Question: Can someone explain, by example, how to read 'sqlite' flowcharts and diagrams on the 'sqlite' website?
For example, a diagram like:

How do I read this - and what does it mean?
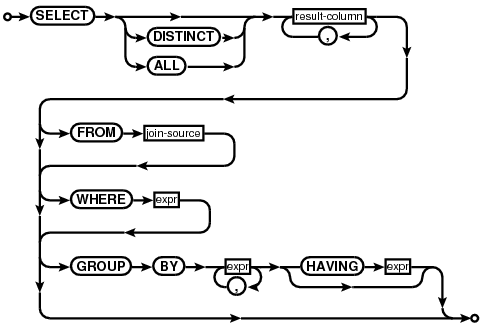
Answer: The flowchart above gives you the valid ways to write a select statement. Just follow the arrow and you can see what you can do.
Reading this, you can see that you must start at SELECT. Then you can either go straight to the result-column or put in either DISTINT or ALL (but not both, because there is no way to follow the arrows and put them both in).
Once you get to the result-column, you can continue, or put a comma and another result-column. You can loop there as many times as you want.
From there you can go all the way to the end, or put in any of the FROM, WHERE or GROUP BY clauses (but they have to go in that order if they are there). The GROUP BY clause can have an optional HAVING clause.
In the end, it is just a flow chart. Follow the arrows. This diagram doesn't explain what this stuff does however, it only explains what makes a legal statement.